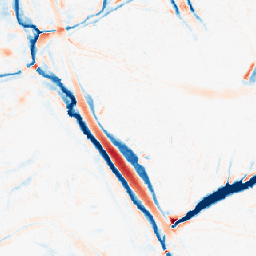
Category: morphological
Decomposition family: tophat_combined
Decomposition parameters: size: 10
Upsampling method: nearest
Upsampling parameters: scale: 4
Upsampling scale: 4